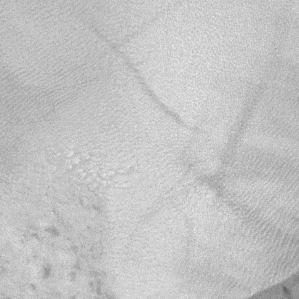
Label: frost